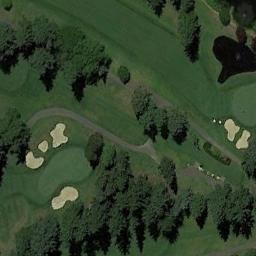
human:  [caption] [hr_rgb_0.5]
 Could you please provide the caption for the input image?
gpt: Numerous  trees are near the golf course .

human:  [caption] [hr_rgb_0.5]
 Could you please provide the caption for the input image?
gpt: The golf course has a lake, Some fairways, Roads, Barrier trees and sandpits .

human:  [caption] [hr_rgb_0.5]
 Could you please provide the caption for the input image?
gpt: There are more than a dozen bunkers and winding paths in this area .

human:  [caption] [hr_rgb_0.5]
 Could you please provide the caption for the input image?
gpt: There are a few bunkers and a few paths on the large green lawn on the golf course and many trees .

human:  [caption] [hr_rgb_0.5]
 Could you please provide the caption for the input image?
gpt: There are six bunkers and a lake on the golf course .